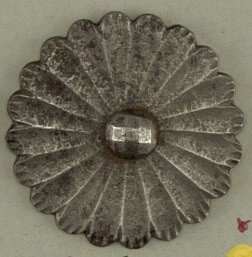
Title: Button
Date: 19th century
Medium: Steel
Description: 1931-59-262-a/c: Three buttons with scalloped edges at central boss...